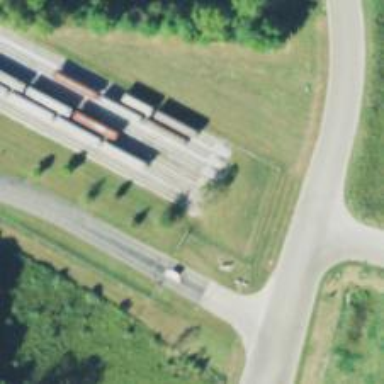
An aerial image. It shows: Rail spur service.